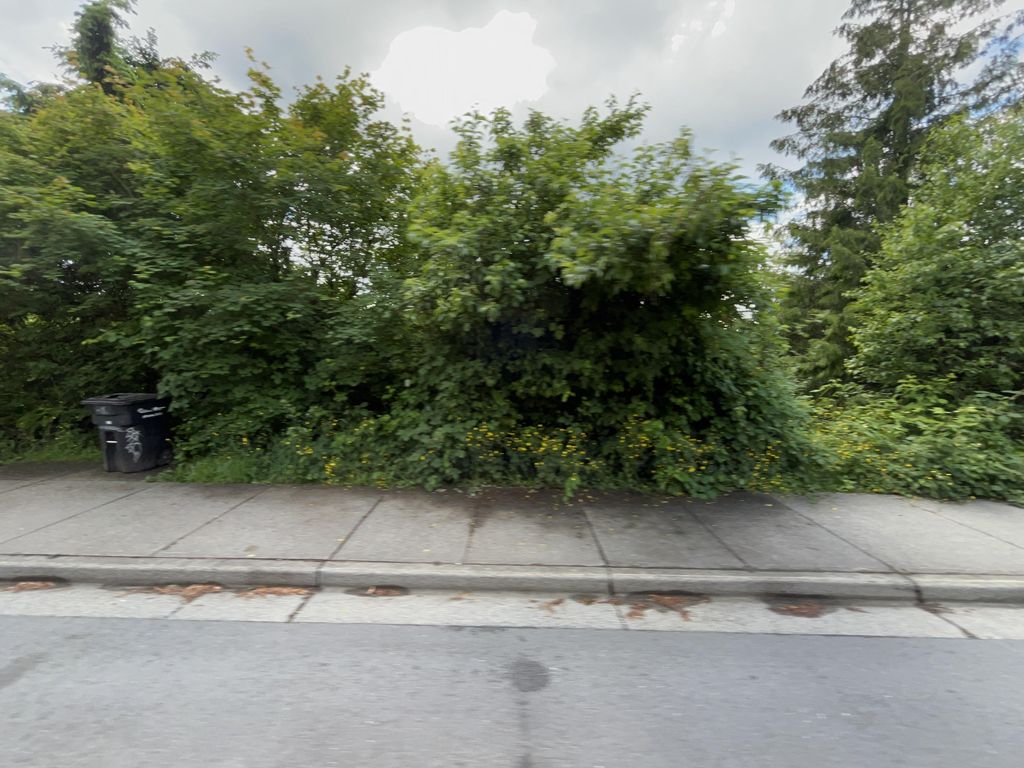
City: vancouver